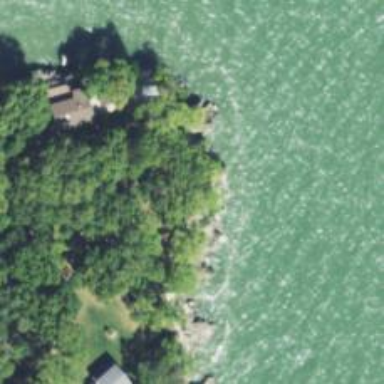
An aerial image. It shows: Lighthouse.